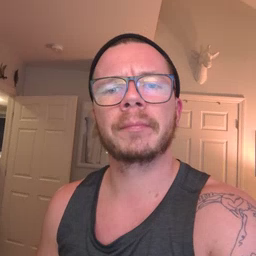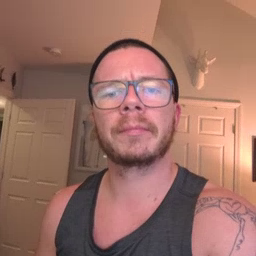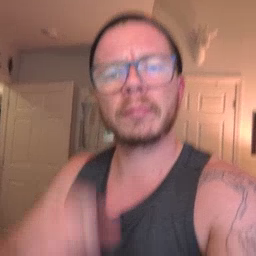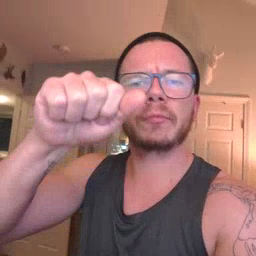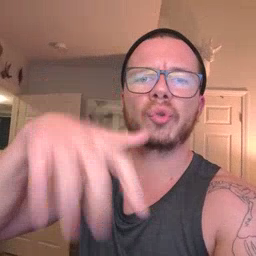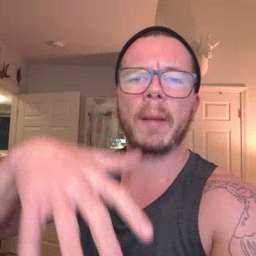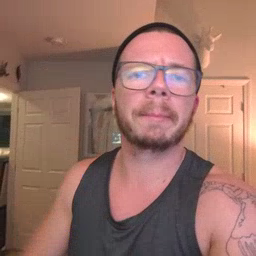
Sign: drop